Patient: sex M, age 62
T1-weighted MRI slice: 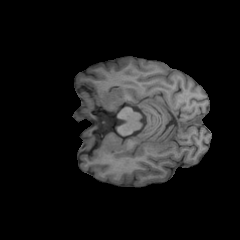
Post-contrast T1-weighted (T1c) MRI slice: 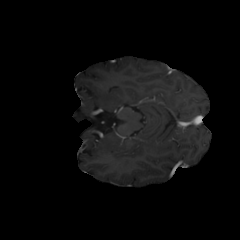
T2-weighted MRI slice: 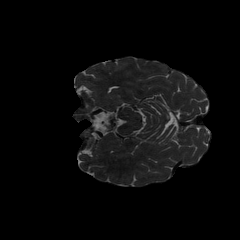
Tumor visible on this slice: no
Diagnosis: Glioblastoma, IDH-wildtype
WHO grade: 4